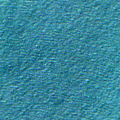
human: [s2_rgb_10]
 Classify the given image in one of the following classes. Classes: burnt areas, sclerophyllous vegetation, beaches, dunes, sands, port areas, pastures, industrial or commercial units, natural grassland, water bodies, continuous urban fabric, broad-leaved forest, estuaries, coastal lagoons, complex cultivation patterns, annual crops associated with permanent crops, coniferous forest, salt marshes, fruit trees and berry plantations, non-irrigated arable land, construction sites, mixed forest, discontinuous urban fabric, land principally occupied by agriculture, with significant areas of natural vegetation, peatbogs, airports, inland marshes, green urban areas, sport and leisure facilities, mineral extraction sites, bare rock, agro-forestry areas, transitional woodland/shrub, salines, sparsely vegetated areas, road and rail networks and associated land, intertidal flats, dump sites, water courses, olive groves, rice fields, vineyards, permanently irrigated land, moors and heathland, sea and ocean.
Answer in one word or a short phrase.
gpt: sea and ocean